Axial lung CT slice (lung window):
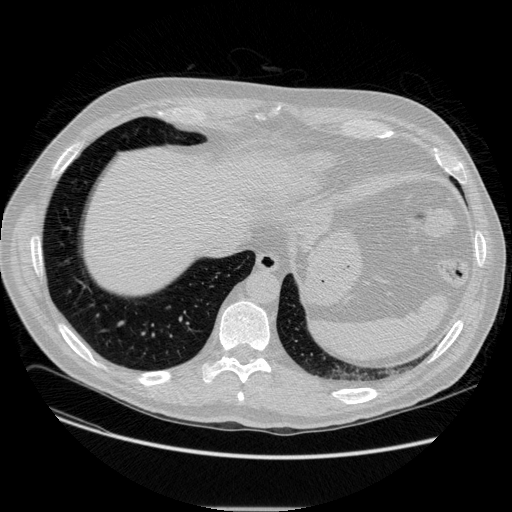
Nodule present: no